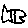
Label: fish